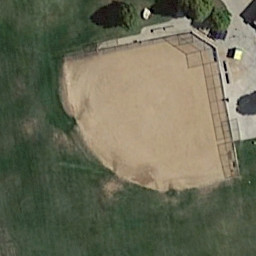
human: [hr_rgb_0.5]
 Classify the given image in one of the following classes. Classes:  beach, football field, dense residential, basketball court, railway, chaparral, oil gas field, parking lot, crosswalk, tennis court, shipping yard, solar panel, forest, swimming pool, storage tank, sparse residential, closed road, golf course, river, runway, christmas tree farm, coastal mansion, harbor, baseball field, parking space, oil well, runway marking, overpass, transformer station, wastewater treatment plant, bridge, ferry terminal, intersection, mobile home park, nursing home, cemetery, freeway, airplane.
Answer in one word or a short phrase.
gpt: baseball field